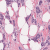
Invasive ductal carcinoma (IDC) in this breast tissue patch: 1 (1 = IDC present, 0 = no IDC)